Question: I'd like to ask whether it is possible to shear object without actually moving it. Here's the code I'm doing it right now
'''
Matrix matrix = new Matrix();
matrix.Shear(2, 0);
g.Transform = matrix ;
g.DrawRectangle(Pens.Black, new Rectangle(200, 200, 100, 100));
g.ResetTransform();
'''

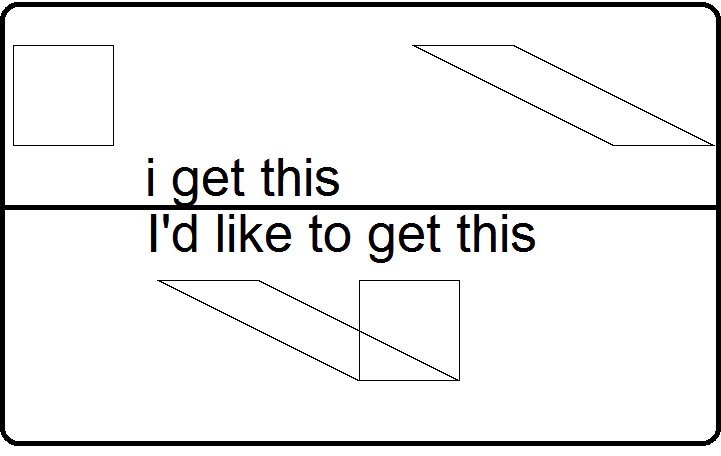
Answer: The Shear factors are relative to the origin of the coordinate system.
So to keep the shear result at the 'same' location you need to add a translation matrix.
1. Create a translation that moves the point that should be static to the origin of the coordinate system. In the example the static point is (200,300) so the translation is (-200, -300)
2. apply the translation
3. Shear
4. create the inverse of the translation. In the example: (200, 300)
5. apply the inverse translation
'Dispose'
'''
Matrix matrix = new Matrix();
matrix.Translate(200, 300);
matrix.Shear(2, 0);
matrix.Translate(-200, -300);
g.Transform = matrix ;
g.DrawRectangle(Pens.Black, new Rectangle(200, 200, 100, 100));
g.ResetTransform();
'''
Or
'''
using (var g = this.CreateGraphics())
{
using(Matrix translation = new Matrix(),
reverseTranslation = translation.Clone(),
sheer = new Matrix()
combination = new Matrix())
{
translation.Translate(200, 300);
reverseTranslation.Invert();
sheer.Shear(2, 0);
combination.Multiply(translation);
combination.Multiply(sheer);
combination.Multiply(reverseTranslation);
g.Transform = combination;
g.DrawRectangle(Pens.Black, new Rectangle(200, 200, 100, 100));
g.ResetTransform();
g.DrawRectangle(Pens.Black, new Rectangle(200, 200, 100, 100));
}
}
'''